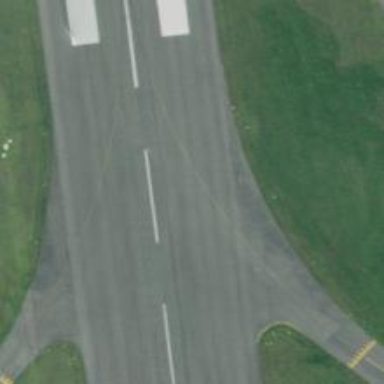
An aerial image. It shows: Image of taxiway at airport.